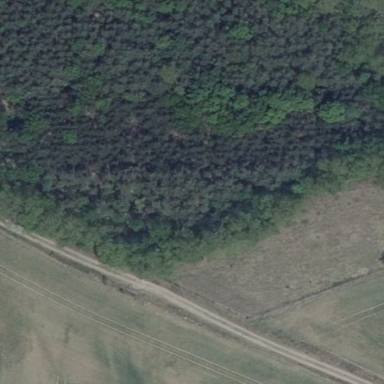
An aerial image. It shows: Mixed leaf-type forest area.